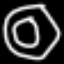
Label: donut